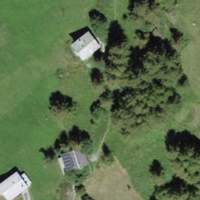
EUNIS habitat code: 55
Species observed at this site:
Gymnadenia conopsea